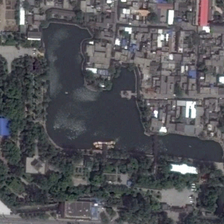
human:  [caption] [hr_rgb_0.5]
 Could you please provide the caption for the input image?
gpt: many buildings are near a park with many green trees and a pond .

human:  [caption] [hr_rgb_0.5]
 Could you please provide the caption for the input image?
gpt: many buildings are near a park with many green trees and a pond .

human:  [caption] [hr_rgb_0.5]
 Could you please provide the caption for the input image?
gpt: many buildings are near a park with many green trees and a pond .

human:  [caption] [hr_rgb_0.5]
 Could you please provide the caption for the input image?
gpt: many buildings are near a park with many green trees and a pond .

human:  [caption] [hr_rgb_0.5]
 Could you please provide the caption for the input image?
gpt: many buildings are near a park with many green trees and a pond .